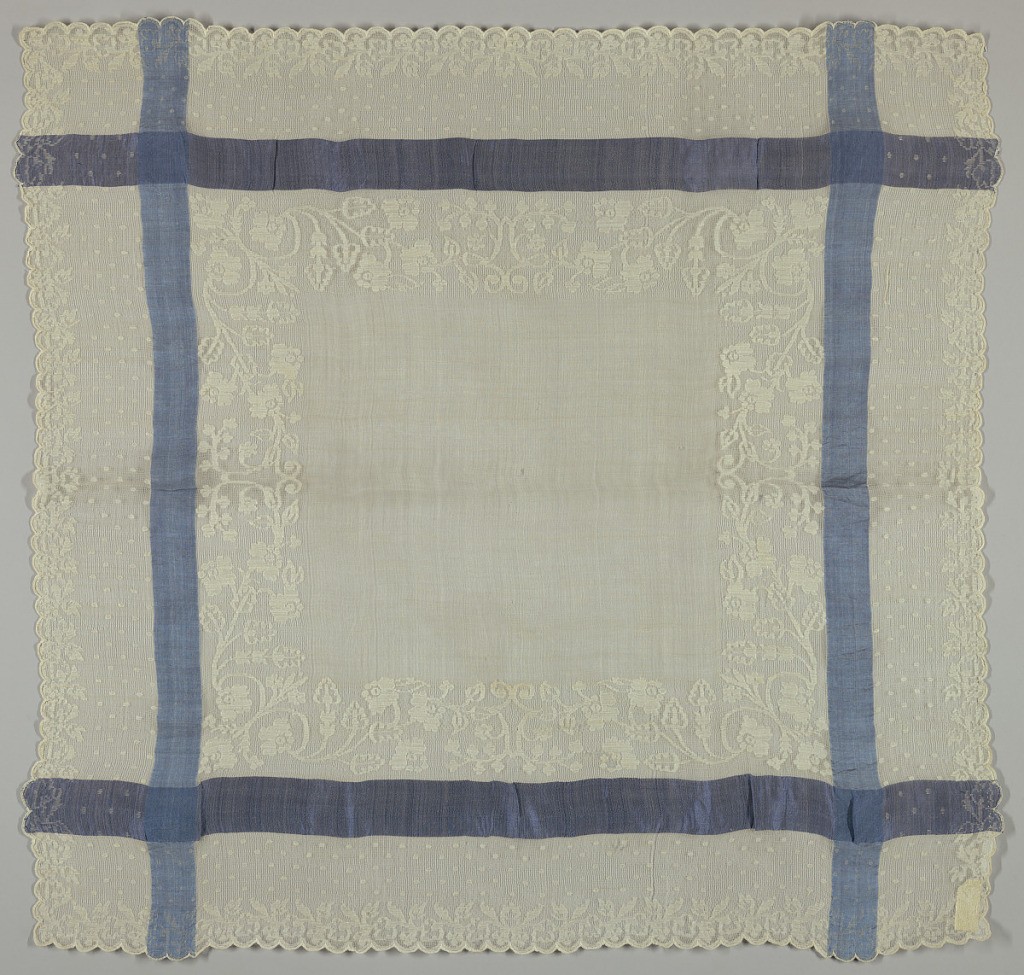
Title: Square
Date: late 19th century
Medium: piña (pineapple) fiber, silk, cotton Technique: plain weave with supplementary weft
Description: Square of piña cloth edged with wide border of floral motifs and a straight border in blue running along all four sides.